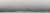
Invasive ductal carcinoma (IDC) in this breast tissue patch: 0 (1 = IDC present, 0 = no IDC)